Interaction volume radius: 10 \u00c5
Interaction volume height: 10 \u00c5
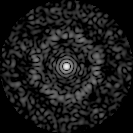
Disorder parameter: 0.8388